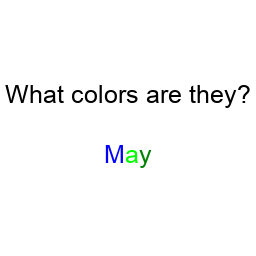
Color: blue, lime, green
Background color: white
Question text color: black